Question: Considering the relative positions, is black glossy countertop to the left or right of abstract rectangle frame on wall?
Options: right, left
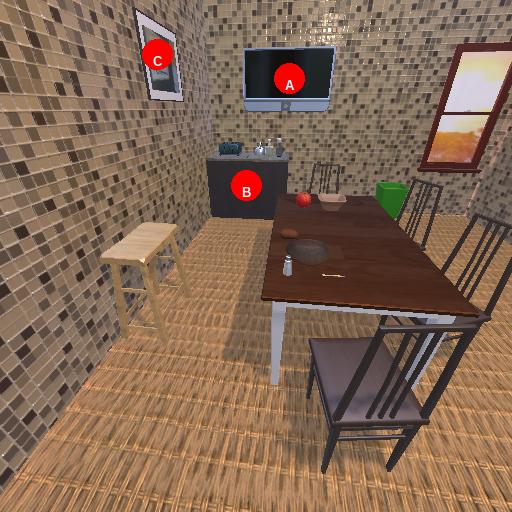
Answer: right